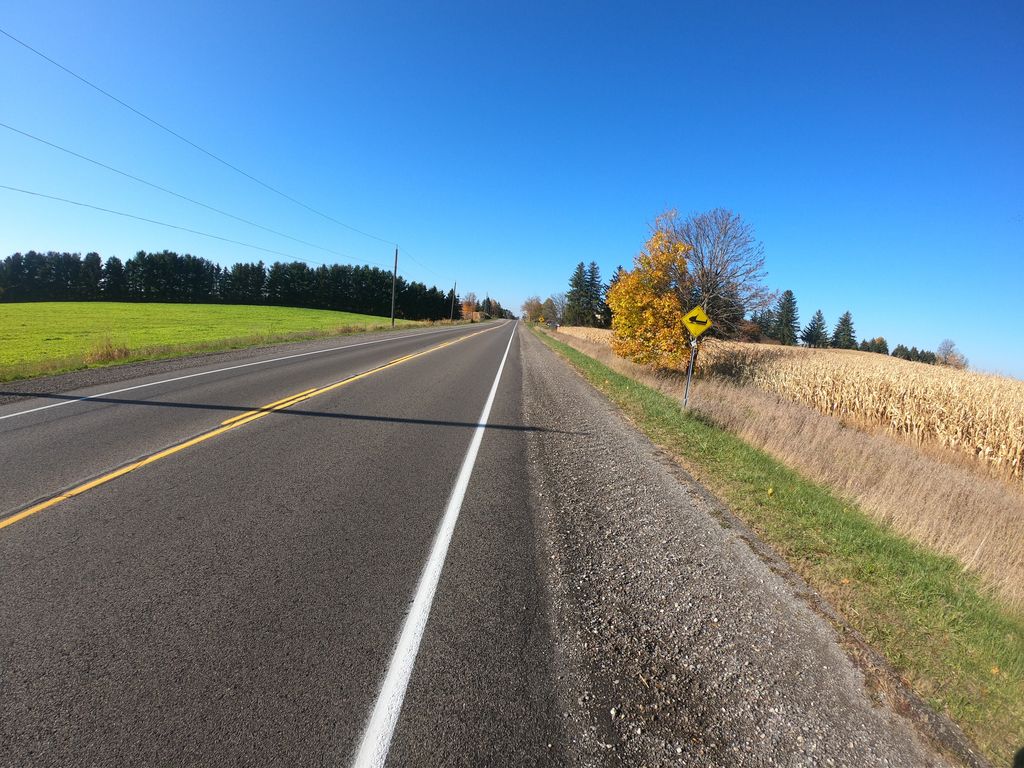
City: kitchener-waterloo